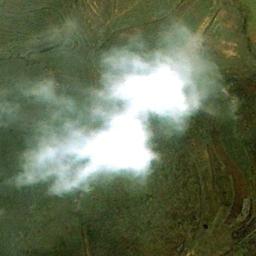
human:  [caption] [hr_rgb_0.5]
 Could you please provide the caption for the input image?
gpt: The white cloud is above green farmland .

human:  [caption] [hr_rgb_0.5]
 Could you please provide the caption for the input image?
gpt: The cumulus clouds are located above the green farmland .

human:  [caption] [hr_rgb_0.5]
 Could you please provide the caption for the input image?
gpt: Large group of white clouds on green fields .

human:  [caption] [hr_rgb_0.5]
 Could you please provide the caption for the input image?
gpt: A thick cloud enveloped over the forest .

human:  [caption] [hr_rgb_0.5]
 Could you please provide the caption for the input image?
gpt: One piece of thick white cloud over a green land .